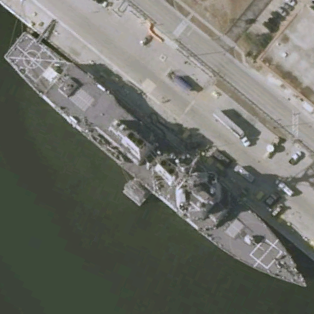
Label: destroyer